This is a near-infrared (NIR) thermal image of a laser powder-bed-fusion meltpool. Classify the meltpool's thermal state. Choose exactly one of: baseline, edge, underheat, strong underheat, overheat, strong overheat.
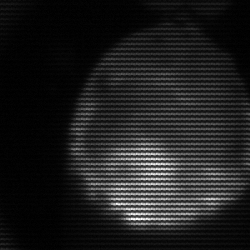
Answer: edge